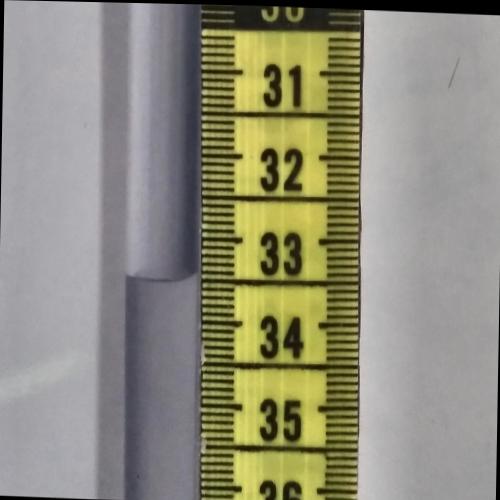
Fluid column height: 33.5 cm